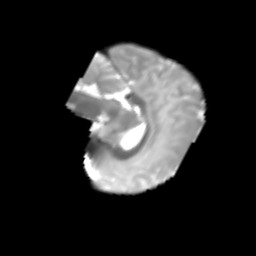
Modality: T2w
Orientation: sagittal
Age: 6
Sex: male
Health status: healthy